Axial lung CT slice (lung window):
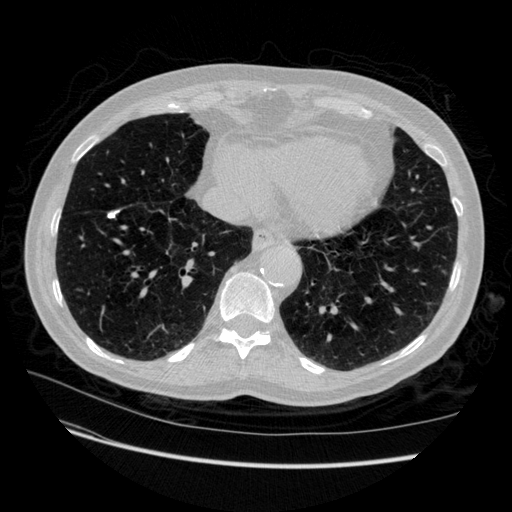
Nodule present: yes
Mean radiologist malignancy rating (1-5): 1